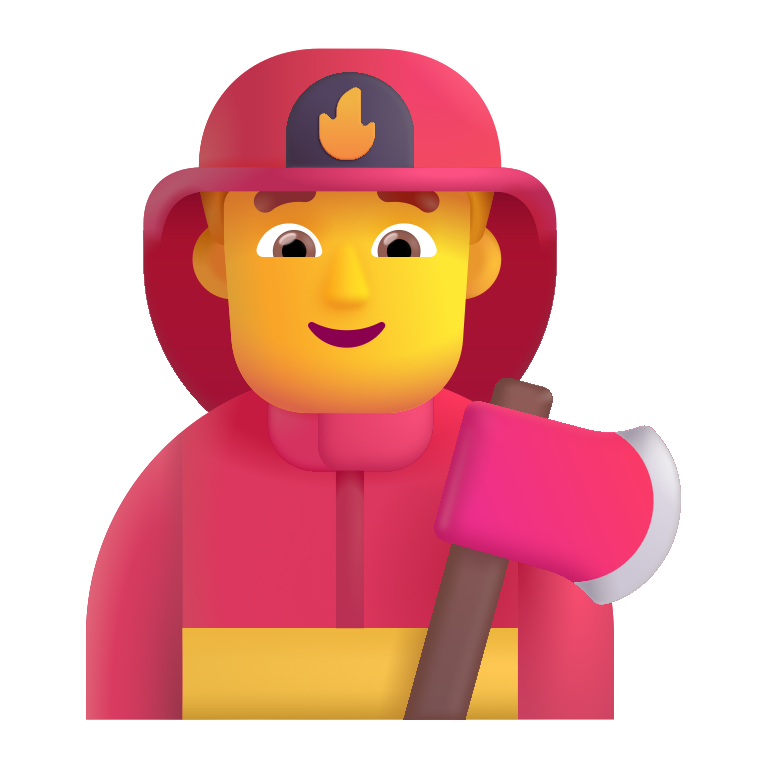
man firefighter color default